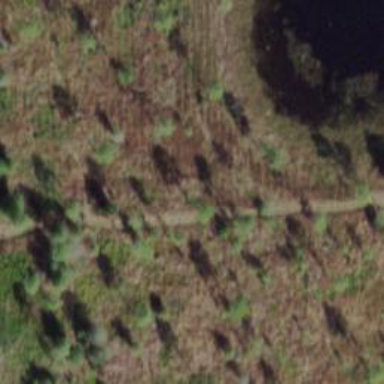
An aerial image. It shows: Track road bordered by cutline.